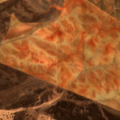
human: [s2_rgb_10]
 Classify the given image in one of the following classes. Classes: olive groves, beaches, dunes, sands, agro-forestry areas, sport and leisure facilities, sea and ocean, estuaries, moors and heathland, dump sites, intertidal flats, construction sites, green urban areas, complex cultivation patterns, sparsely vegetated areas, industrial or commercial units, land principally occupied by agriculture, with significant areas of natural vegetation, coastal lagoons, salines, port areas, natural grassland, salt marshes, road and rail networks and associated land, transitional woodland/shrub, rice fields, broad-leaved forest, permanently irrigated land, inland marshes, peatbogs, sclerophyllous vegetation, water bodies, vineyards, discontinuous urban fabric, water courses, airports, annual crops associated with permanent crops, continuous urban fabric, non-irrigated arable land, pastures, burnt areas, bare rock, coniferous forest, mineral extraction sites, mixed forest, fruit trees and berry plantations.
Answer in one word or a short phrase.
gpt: non-irrigated arable land, permanently irrigated land, olive groves